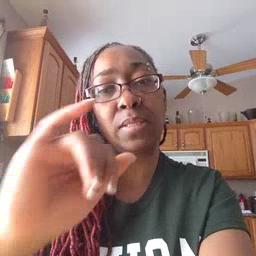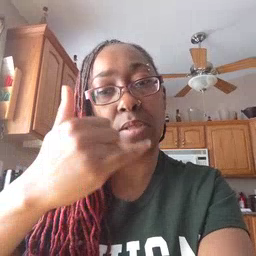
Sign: yellow